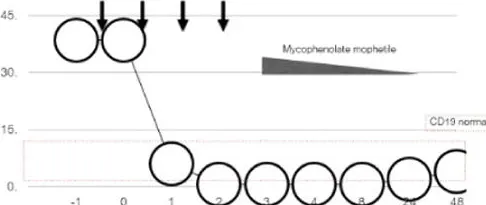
Clinical course of the patient since admission in the nephrology unit (week 0). Therapy and changes in CD19+ circulating B cells , 24 h proteinuria levels.
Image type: pathology (giemsa)